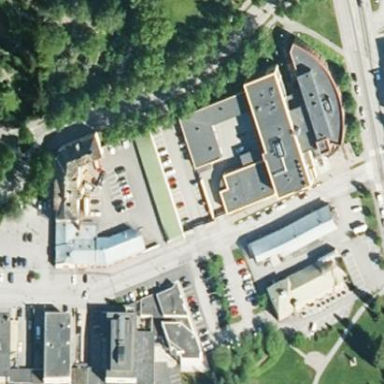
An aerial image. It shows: Public building.